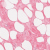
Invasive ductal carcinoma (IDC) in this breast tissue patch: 0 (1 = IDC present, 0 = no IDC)